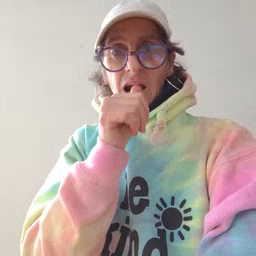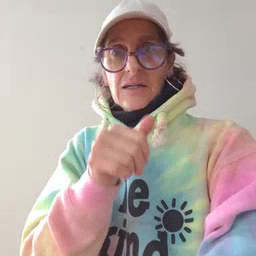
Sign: nuts